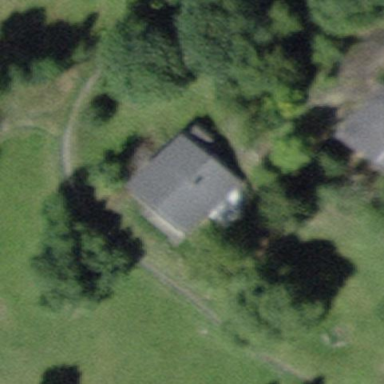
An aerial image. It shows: Simple and straightforward house.